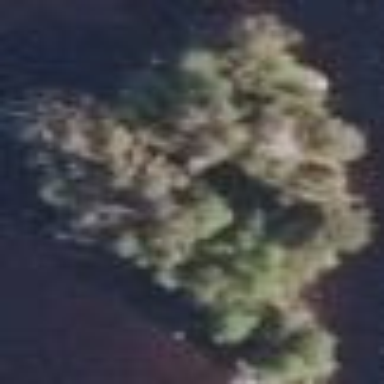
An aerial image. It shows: Islet surrounded by woodland.